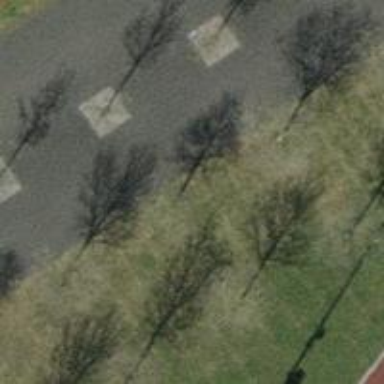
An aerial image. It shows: Urban area featuring tree as natural element.